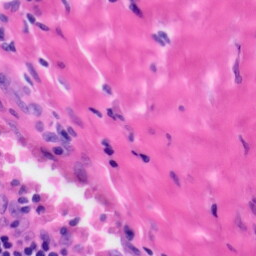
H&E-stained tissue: Tonsil